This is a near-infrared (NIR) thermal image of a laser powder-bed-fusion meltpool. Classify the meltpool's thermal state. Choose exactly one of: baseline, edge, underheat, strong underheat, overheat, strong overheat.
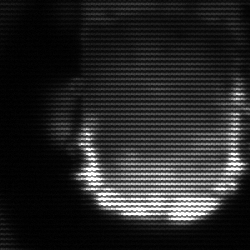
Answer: baseline